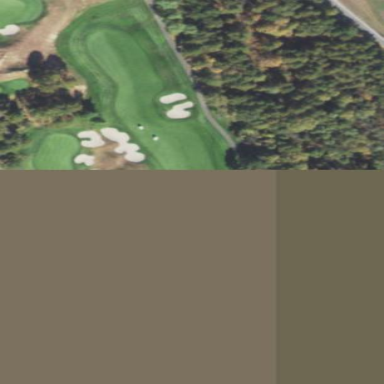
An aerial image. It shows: Rough area in golf course.